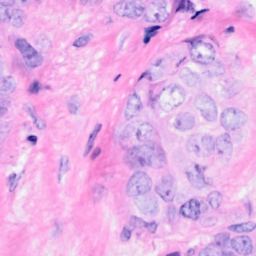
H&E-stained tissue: Breast